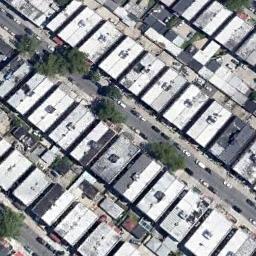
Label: dense_residential